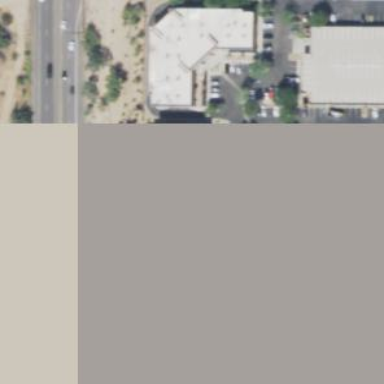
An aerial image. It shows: Commercial building.